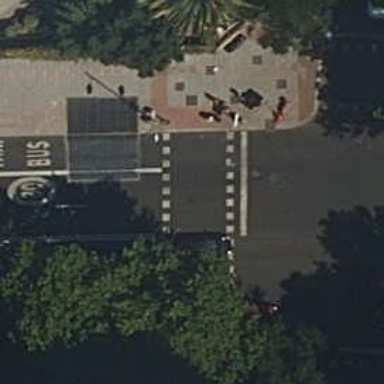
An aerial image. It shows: Zebra crossing with traffic signals.